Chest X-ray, AP view. Patient: 9 years old, sex M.
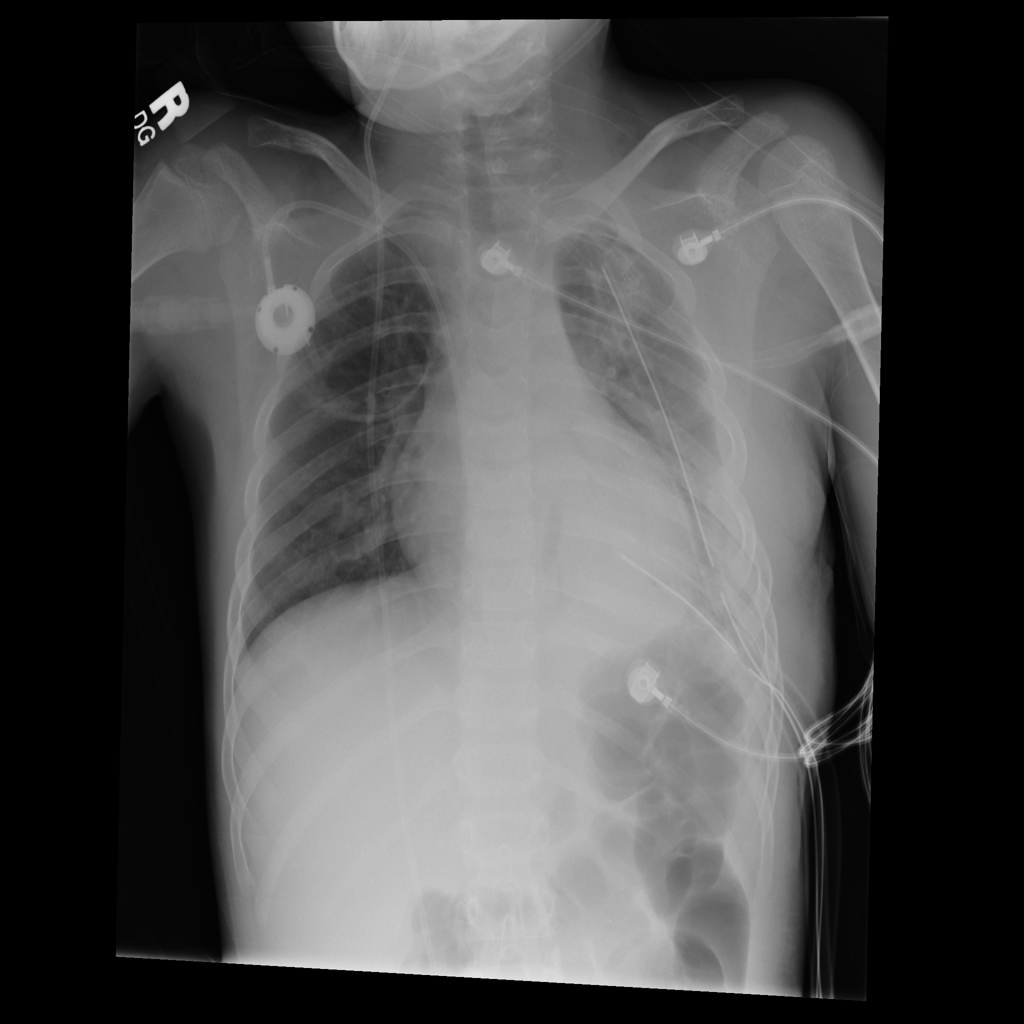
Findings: Effusion, Infiltration